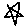
Label: star